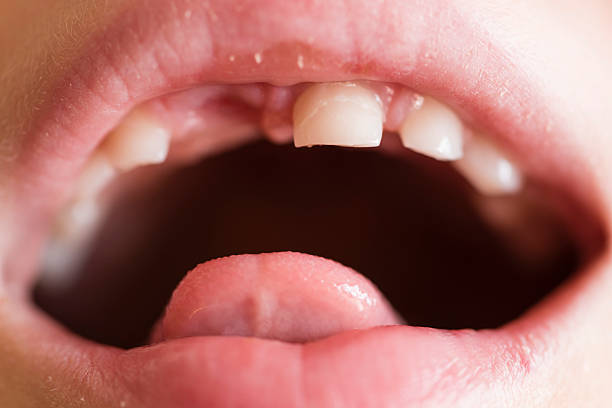
Condition: hypodontia